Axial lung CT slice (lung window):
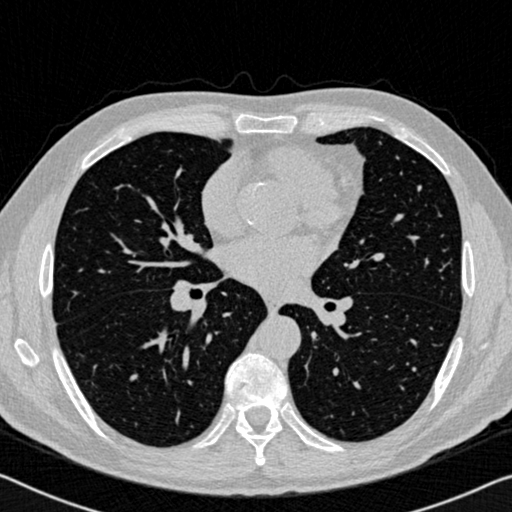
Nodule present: no